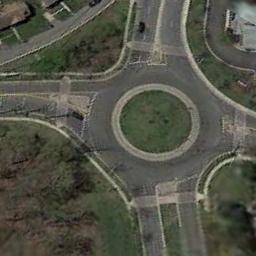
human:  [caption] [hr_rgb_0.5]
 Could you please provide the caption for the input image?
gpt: The roundabout is surrounded by grass .

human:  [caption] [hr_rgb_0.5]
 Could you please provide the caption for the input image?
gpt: There are several moving vehicles on the road at the roundabout, There are several buildings and some trees and some lawns around the roundabout .

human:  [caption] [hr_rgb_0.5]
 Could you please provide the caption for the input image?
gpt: The roundabout is on the grass next to trees and buildings .

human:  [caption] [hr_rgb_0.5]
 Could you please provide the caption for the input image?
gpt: The roundabout with four exits and entrances is in the lawn .

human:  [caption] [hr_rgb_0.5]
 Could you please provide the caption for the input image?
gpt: There are some green lawns and brown trees beside the roundabout .